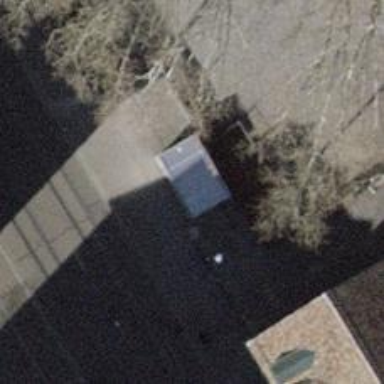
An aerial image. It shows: Toilets.